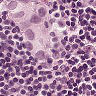
Metastatic tissue present: yes